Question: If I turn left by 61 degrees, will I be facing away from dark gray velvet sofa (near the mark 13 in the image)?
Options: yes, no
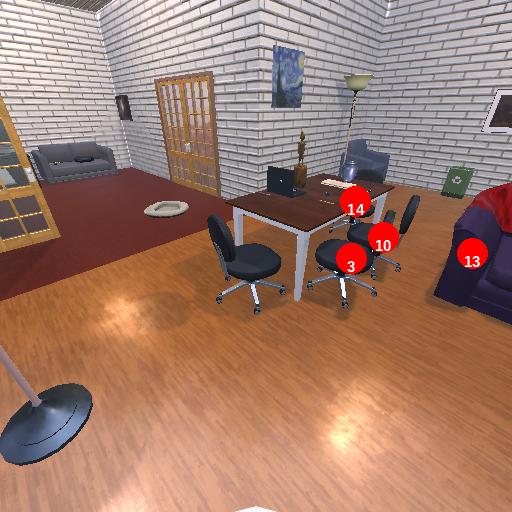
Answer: yes